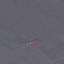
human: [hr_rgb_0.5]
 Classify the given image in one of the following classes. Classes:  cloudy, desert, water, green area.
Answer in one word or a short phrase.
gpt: water